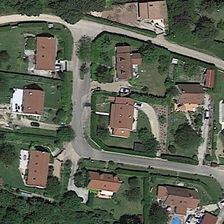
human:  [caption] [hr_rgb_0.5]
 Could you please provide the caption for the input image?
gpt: many buildings and green trees are in a medium residential area .

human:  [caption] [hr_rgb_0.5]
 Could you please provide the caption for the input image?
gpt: many buildings and green trees are in a medium residential area .

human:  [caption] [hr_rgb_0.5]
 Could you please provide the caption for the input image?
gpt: many buildings and green trees are in a medium residential area .

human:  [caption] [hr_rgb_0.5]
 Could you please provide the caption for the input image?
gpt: many buildings and green trees are in a medium residential area .

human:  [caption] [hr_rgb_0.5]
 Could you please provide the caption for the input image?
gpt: many buildings and green trees are in a medium residential area .